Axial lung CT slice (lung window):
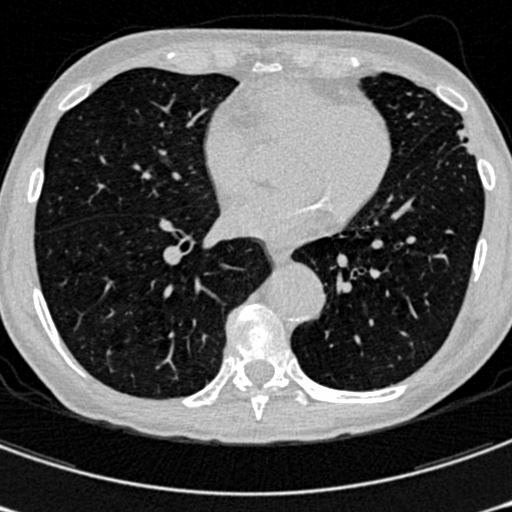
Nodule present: no